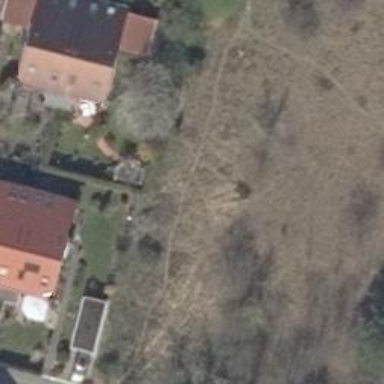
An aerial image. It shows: Path covered in grass.